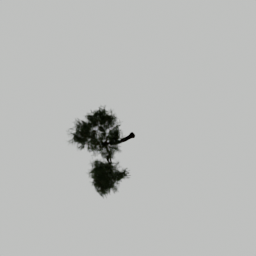
Label: nature